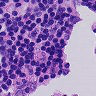
Metastatic tissue present: no